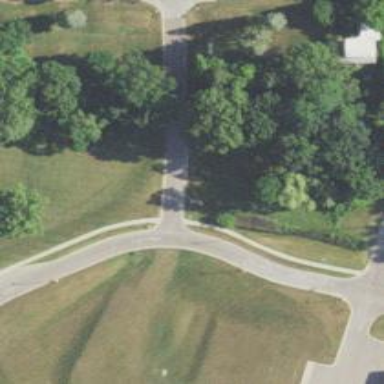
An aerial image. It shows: Asphalt footway with unmarked crossing.